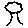
Label: tree